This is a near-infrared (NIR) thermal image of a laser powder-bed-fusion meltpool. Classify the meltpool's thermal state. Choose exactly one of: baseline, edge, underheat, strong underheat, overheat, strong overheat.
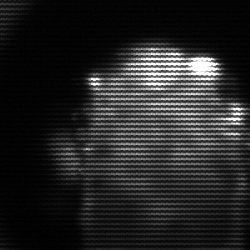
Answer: baseline